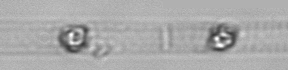
Label: Dactyliosolen_blavyanus